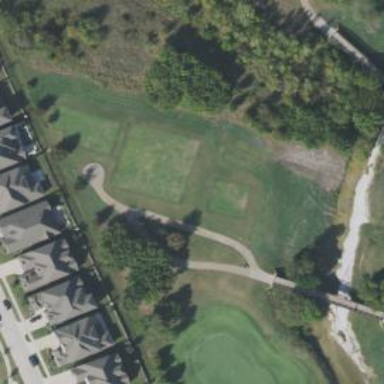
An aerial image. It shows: Asphalt service road used as golf cart path.